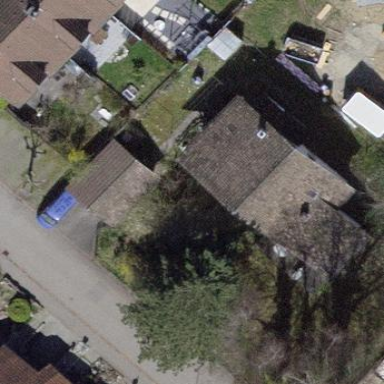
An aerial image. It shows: Detached building.